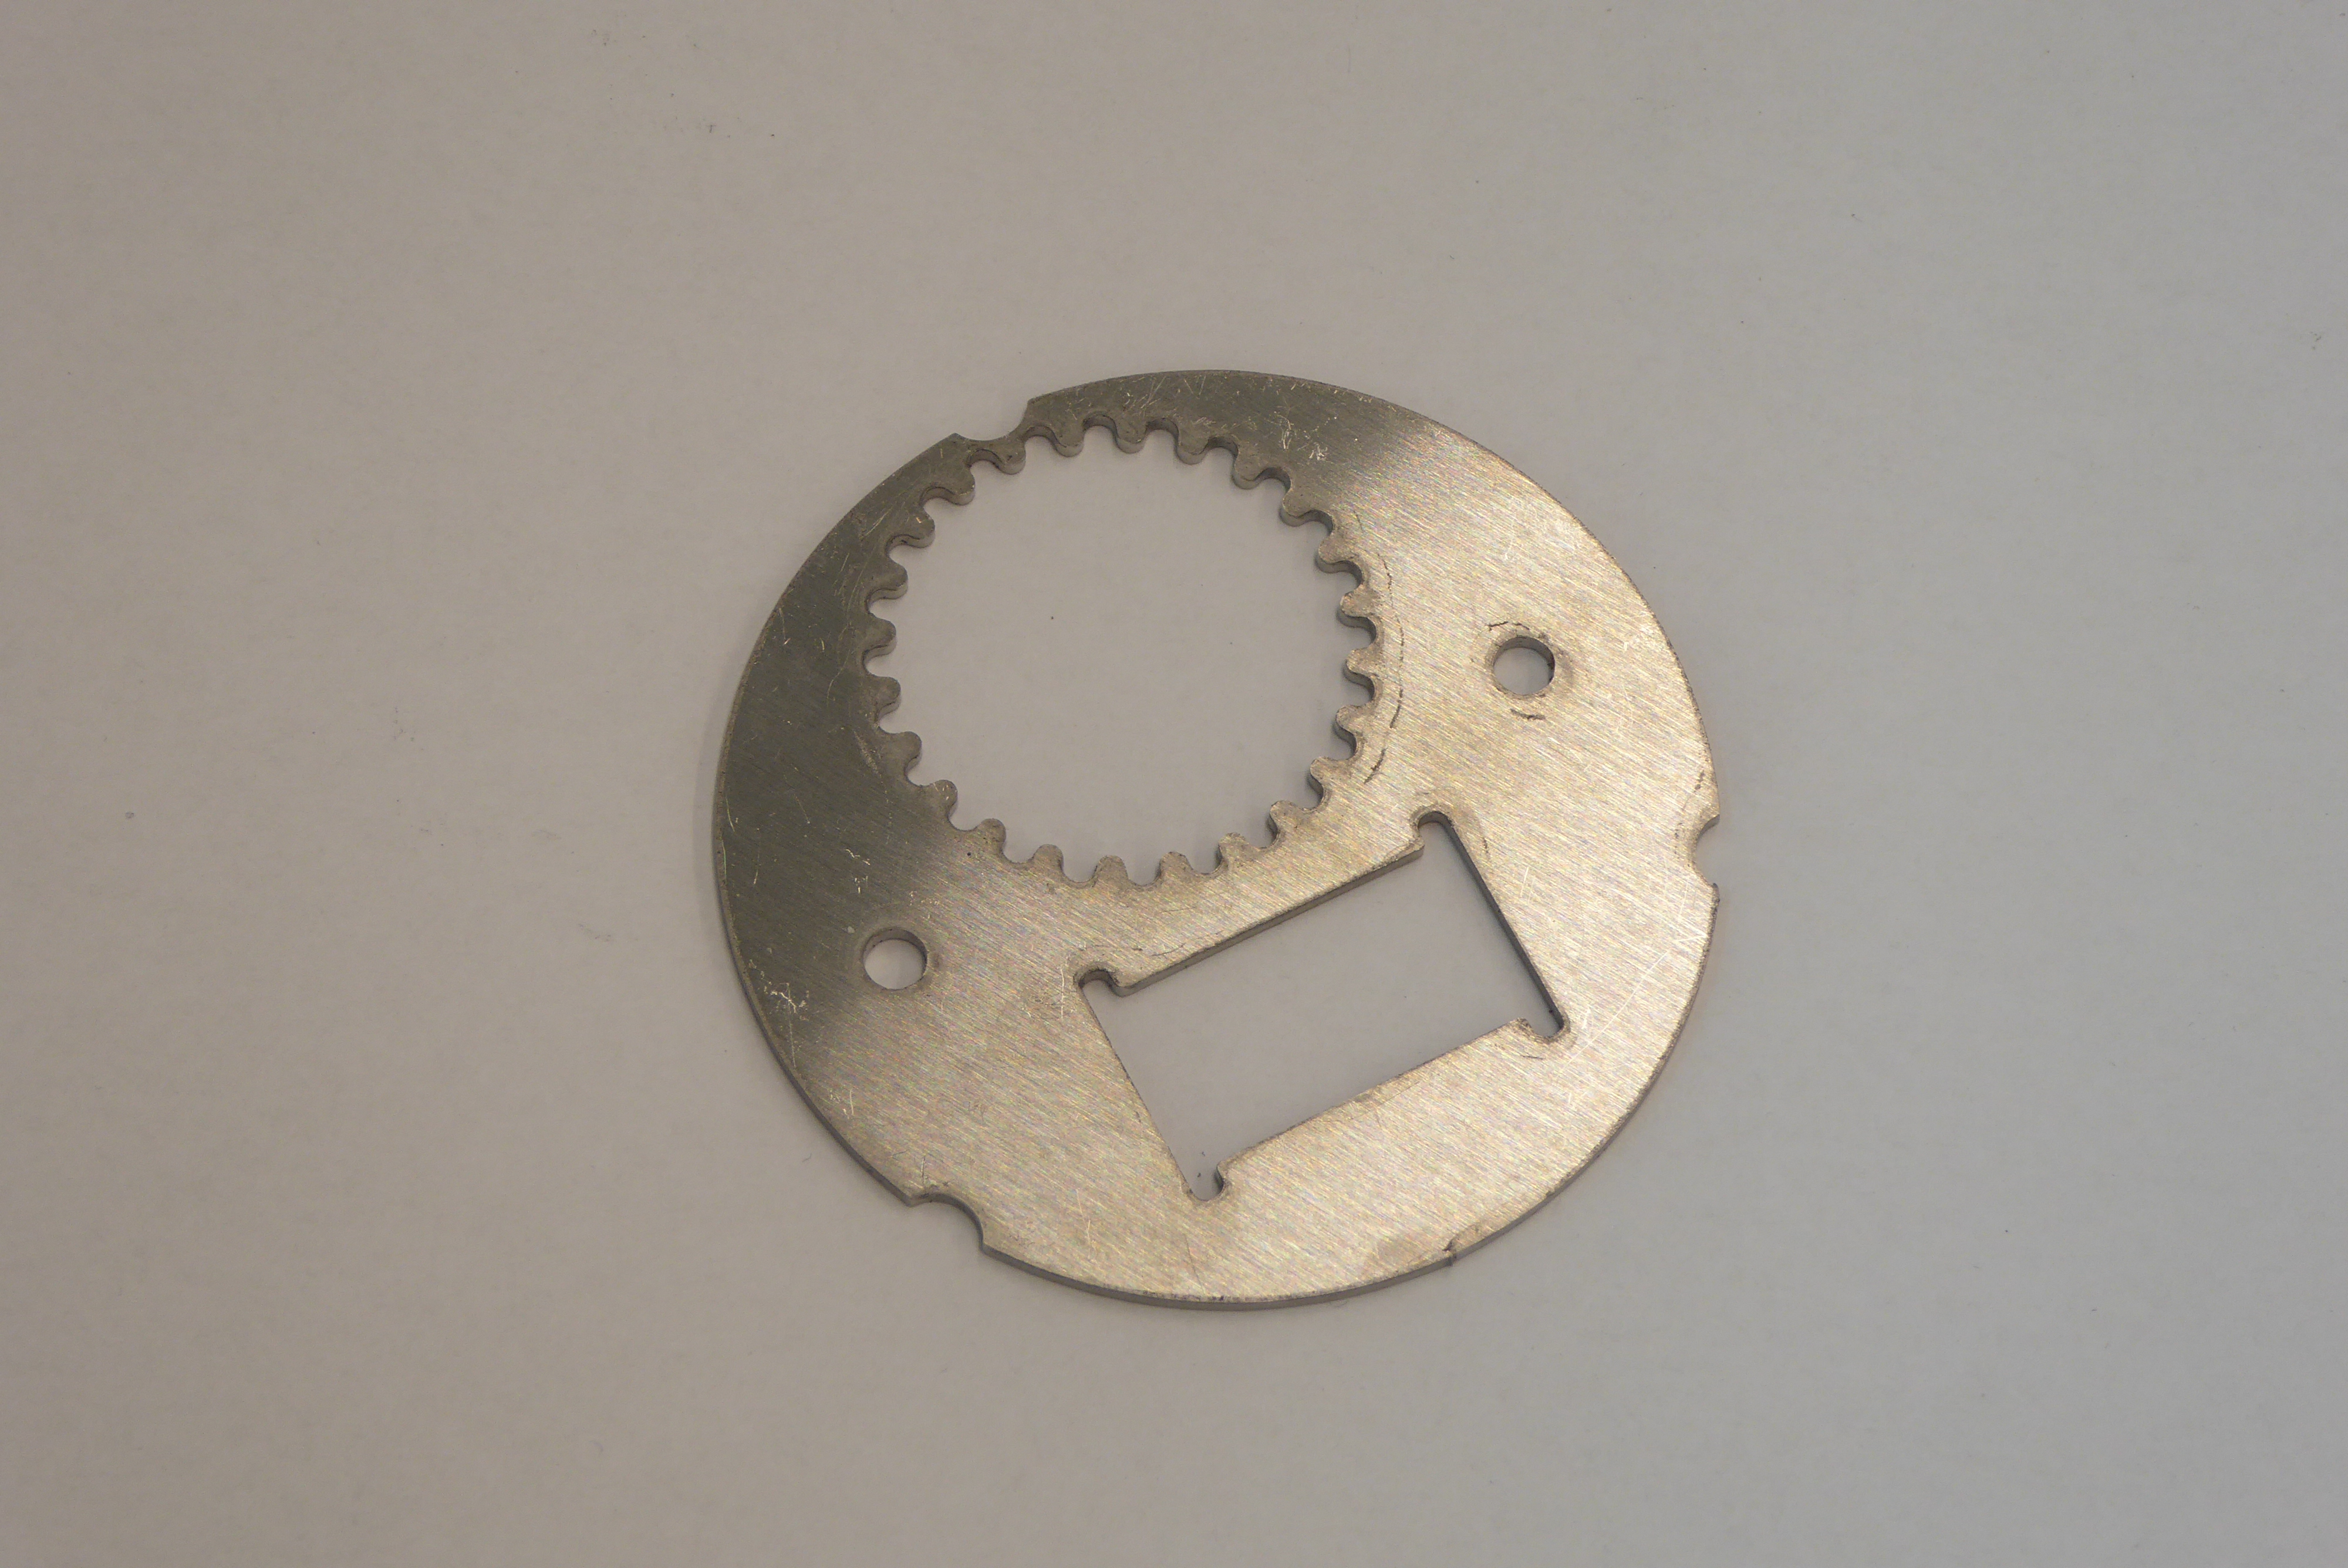
Label: Bottle Opener - Inlay